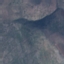
Land use / land cover: HerbaceousVegetation